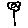
Label: flower